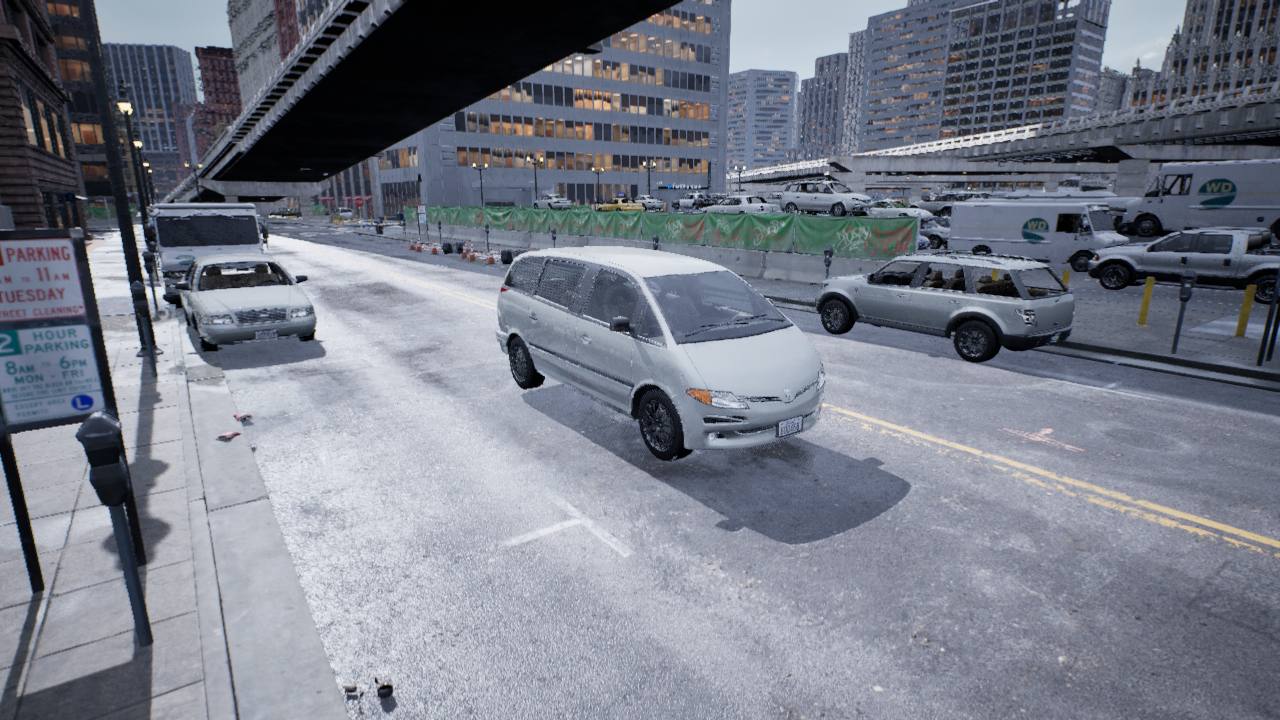
Venue: downtown
Lighting: overcast
Vehicle rig: minivan